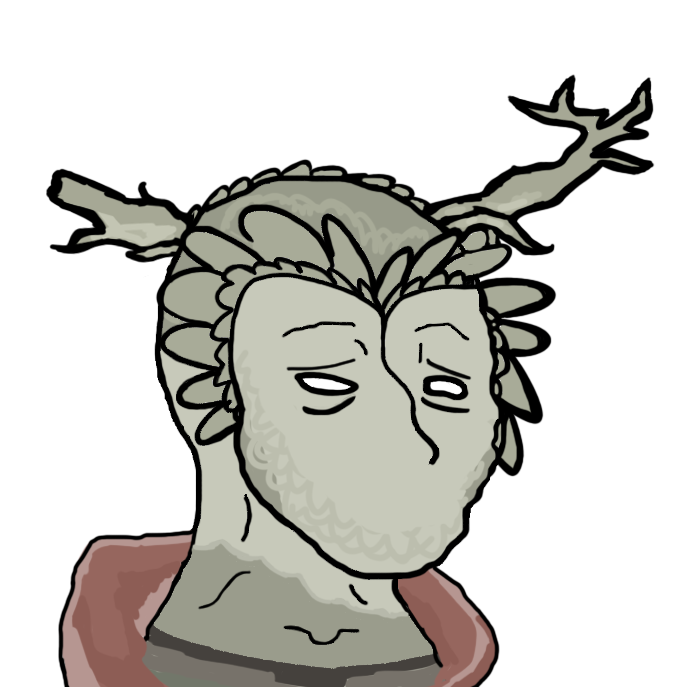
Label: 5_Tired_Wojak